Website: home-depot
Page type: customer-info-address
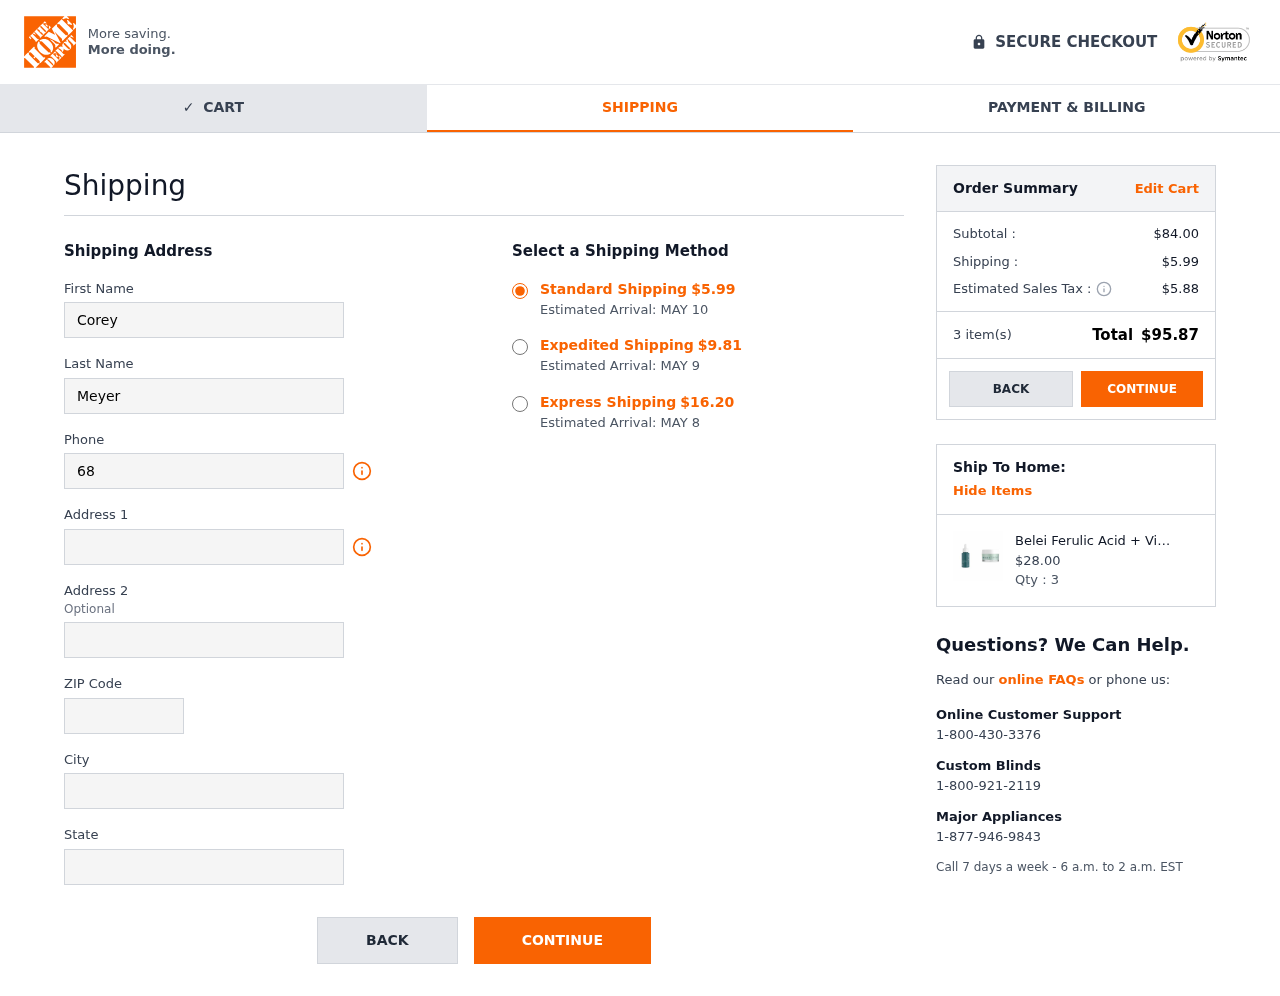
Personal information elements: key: PII_CITY
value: Jenkinsburgh
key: PII_FIRSTNAME
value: Corey
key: PII_LASTNAME
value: Meyer
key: PII_PHONE
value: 6839812455
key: PII_POSTCODE
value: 89311
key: PII_STATE
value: Missouri
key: PII_STREET
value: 95959 Ross Branch Suite 985
Product elements: key: PRODUCT1_NAME
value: Belei Ferulic Acid + Vitamins C and E Serum, Fragrance Free, Paraben Free, 1 Fluid Ounce (30 mL) & T
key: PRODUCT1_PRICE
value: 28
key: PRODUCT1_QUANTITY
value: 3
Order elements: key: ORDER_SHIPPING_COST
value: $5.99
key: ORDER_DELIVERY_DATE
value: Estimated Arrival: MAY 10
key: ORDER_SHIPPING_COST_EXPEDITED
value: $9.81
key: ORDER_DELIVERY_DATE_EXPEDITED
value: Estimated Arrival: MAY 9
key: ORDER_SHIPPING_COST_EXPRESS
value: $16.20
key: ORDER_DELIVERY_DATE_EXPRESS
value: Estimated Arrival: MAY 8
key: ORDER_SUBTOTAL
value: $84.00
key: ORDER_TAX
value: $5.88
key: ORDER_NUM_ITEMS
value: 3 item(s)
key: ORDER_TOTAL
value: $95.87